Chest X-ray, PA view. Patient: 32 years old, sex M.
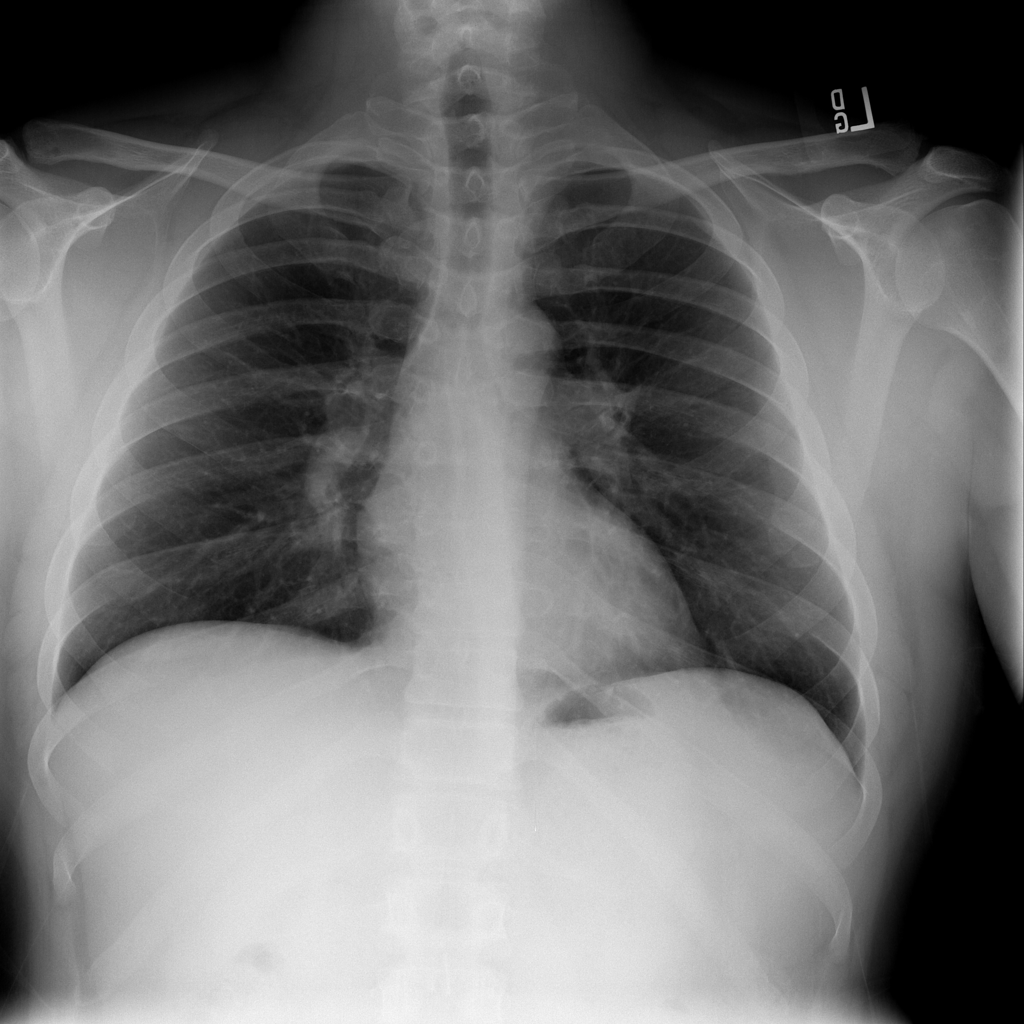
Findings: No Finding